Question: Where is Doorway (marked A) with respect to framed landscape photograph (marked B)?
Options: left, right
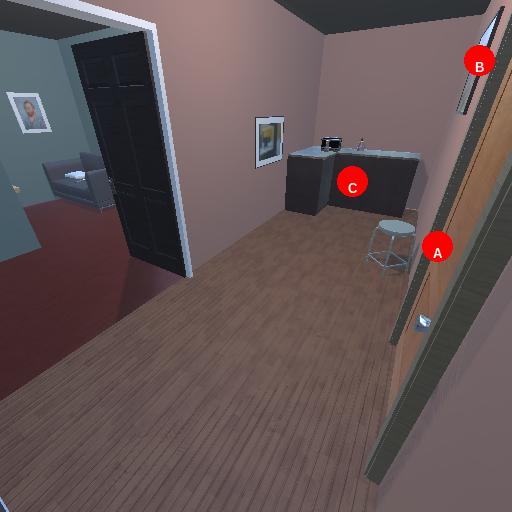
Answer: left